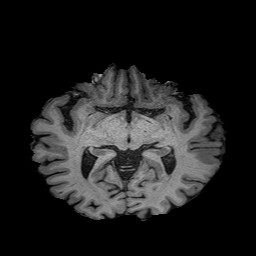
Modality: T1w
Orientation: coronal
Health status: healthy